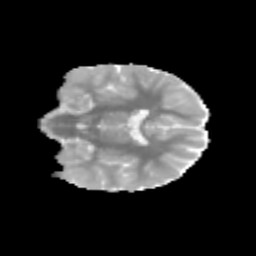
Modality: MD
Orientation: coronal
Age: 9
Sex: female
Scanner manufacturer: siemens
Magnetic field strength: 3 T
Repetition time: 3.8 s
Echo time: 0.07 s